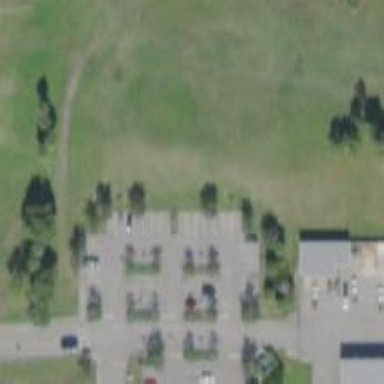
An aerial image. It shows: Disc golf basket.